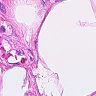
Metastatic tissue present: no